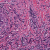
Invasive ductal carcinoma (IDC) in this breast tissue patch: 1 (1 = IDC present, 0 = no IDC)